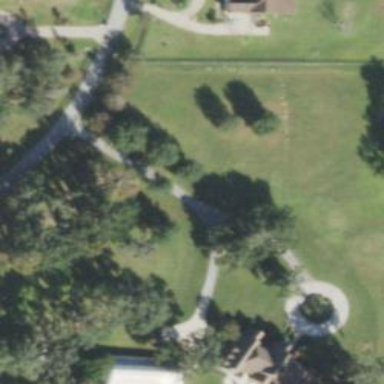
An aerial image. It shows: Driveway.